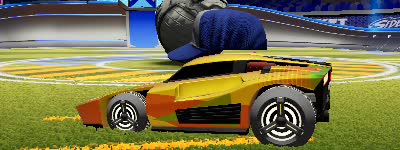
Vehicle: breakout